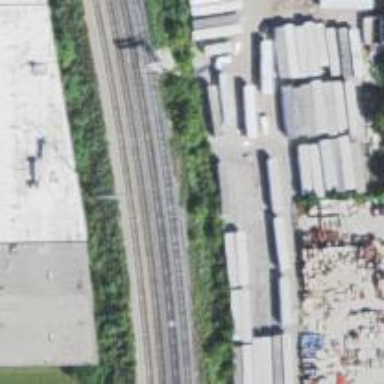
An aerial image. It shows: Railway siding for service.